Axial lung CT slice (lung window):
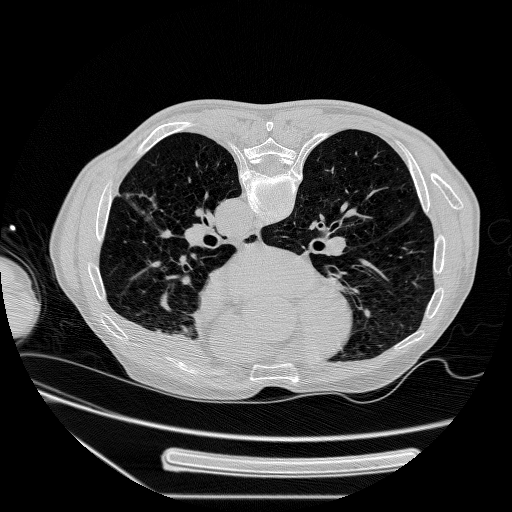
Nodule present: no